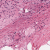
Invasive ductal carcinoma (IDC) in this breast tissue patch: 0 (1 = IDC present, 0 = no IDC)